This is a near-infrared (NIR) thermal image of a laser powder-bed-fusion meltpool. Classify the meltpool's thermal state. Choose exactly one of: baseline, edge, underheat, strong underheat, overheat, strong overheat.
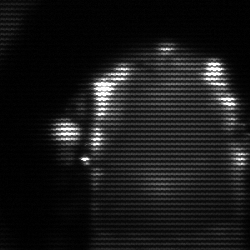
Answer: baseline